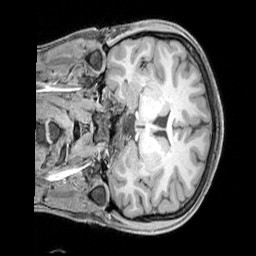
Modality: T1w
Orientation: coronal
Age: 19
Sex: female
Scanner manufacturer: siemens
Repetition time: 2.3 s
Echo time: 0.00226 s